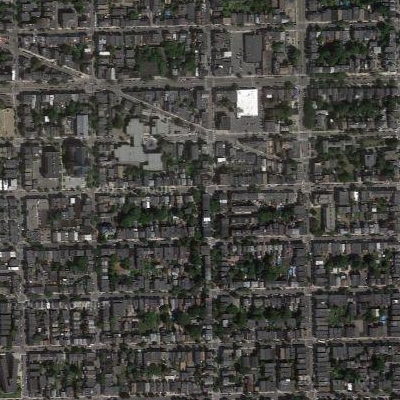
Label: fResident